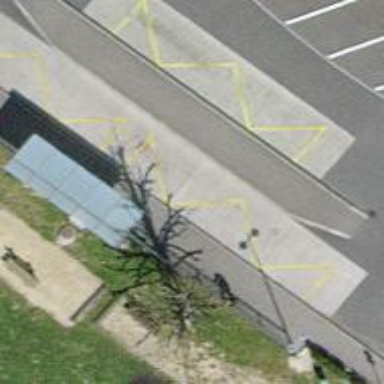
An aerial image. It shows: Bus stop with designated public transport stop position.